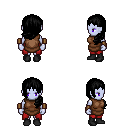
a pixel art fantasy rpg character, female body template, dark elf, purple skin, brown tunic, red pants, black left-swept hairstyle, leather bracers, black shoes, four views (front, back, left, right), 2x2 character sprite sheet, small pixel art, hard edges, no anti-aliasing